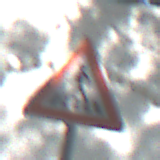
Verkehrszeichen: FussgaengerueberwegRechts
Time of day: Midday
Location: Outdoor (Suburban)
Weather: Clear
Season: NotSpecified
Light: Natural